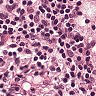
Metastatic tissue present: no